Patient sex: F
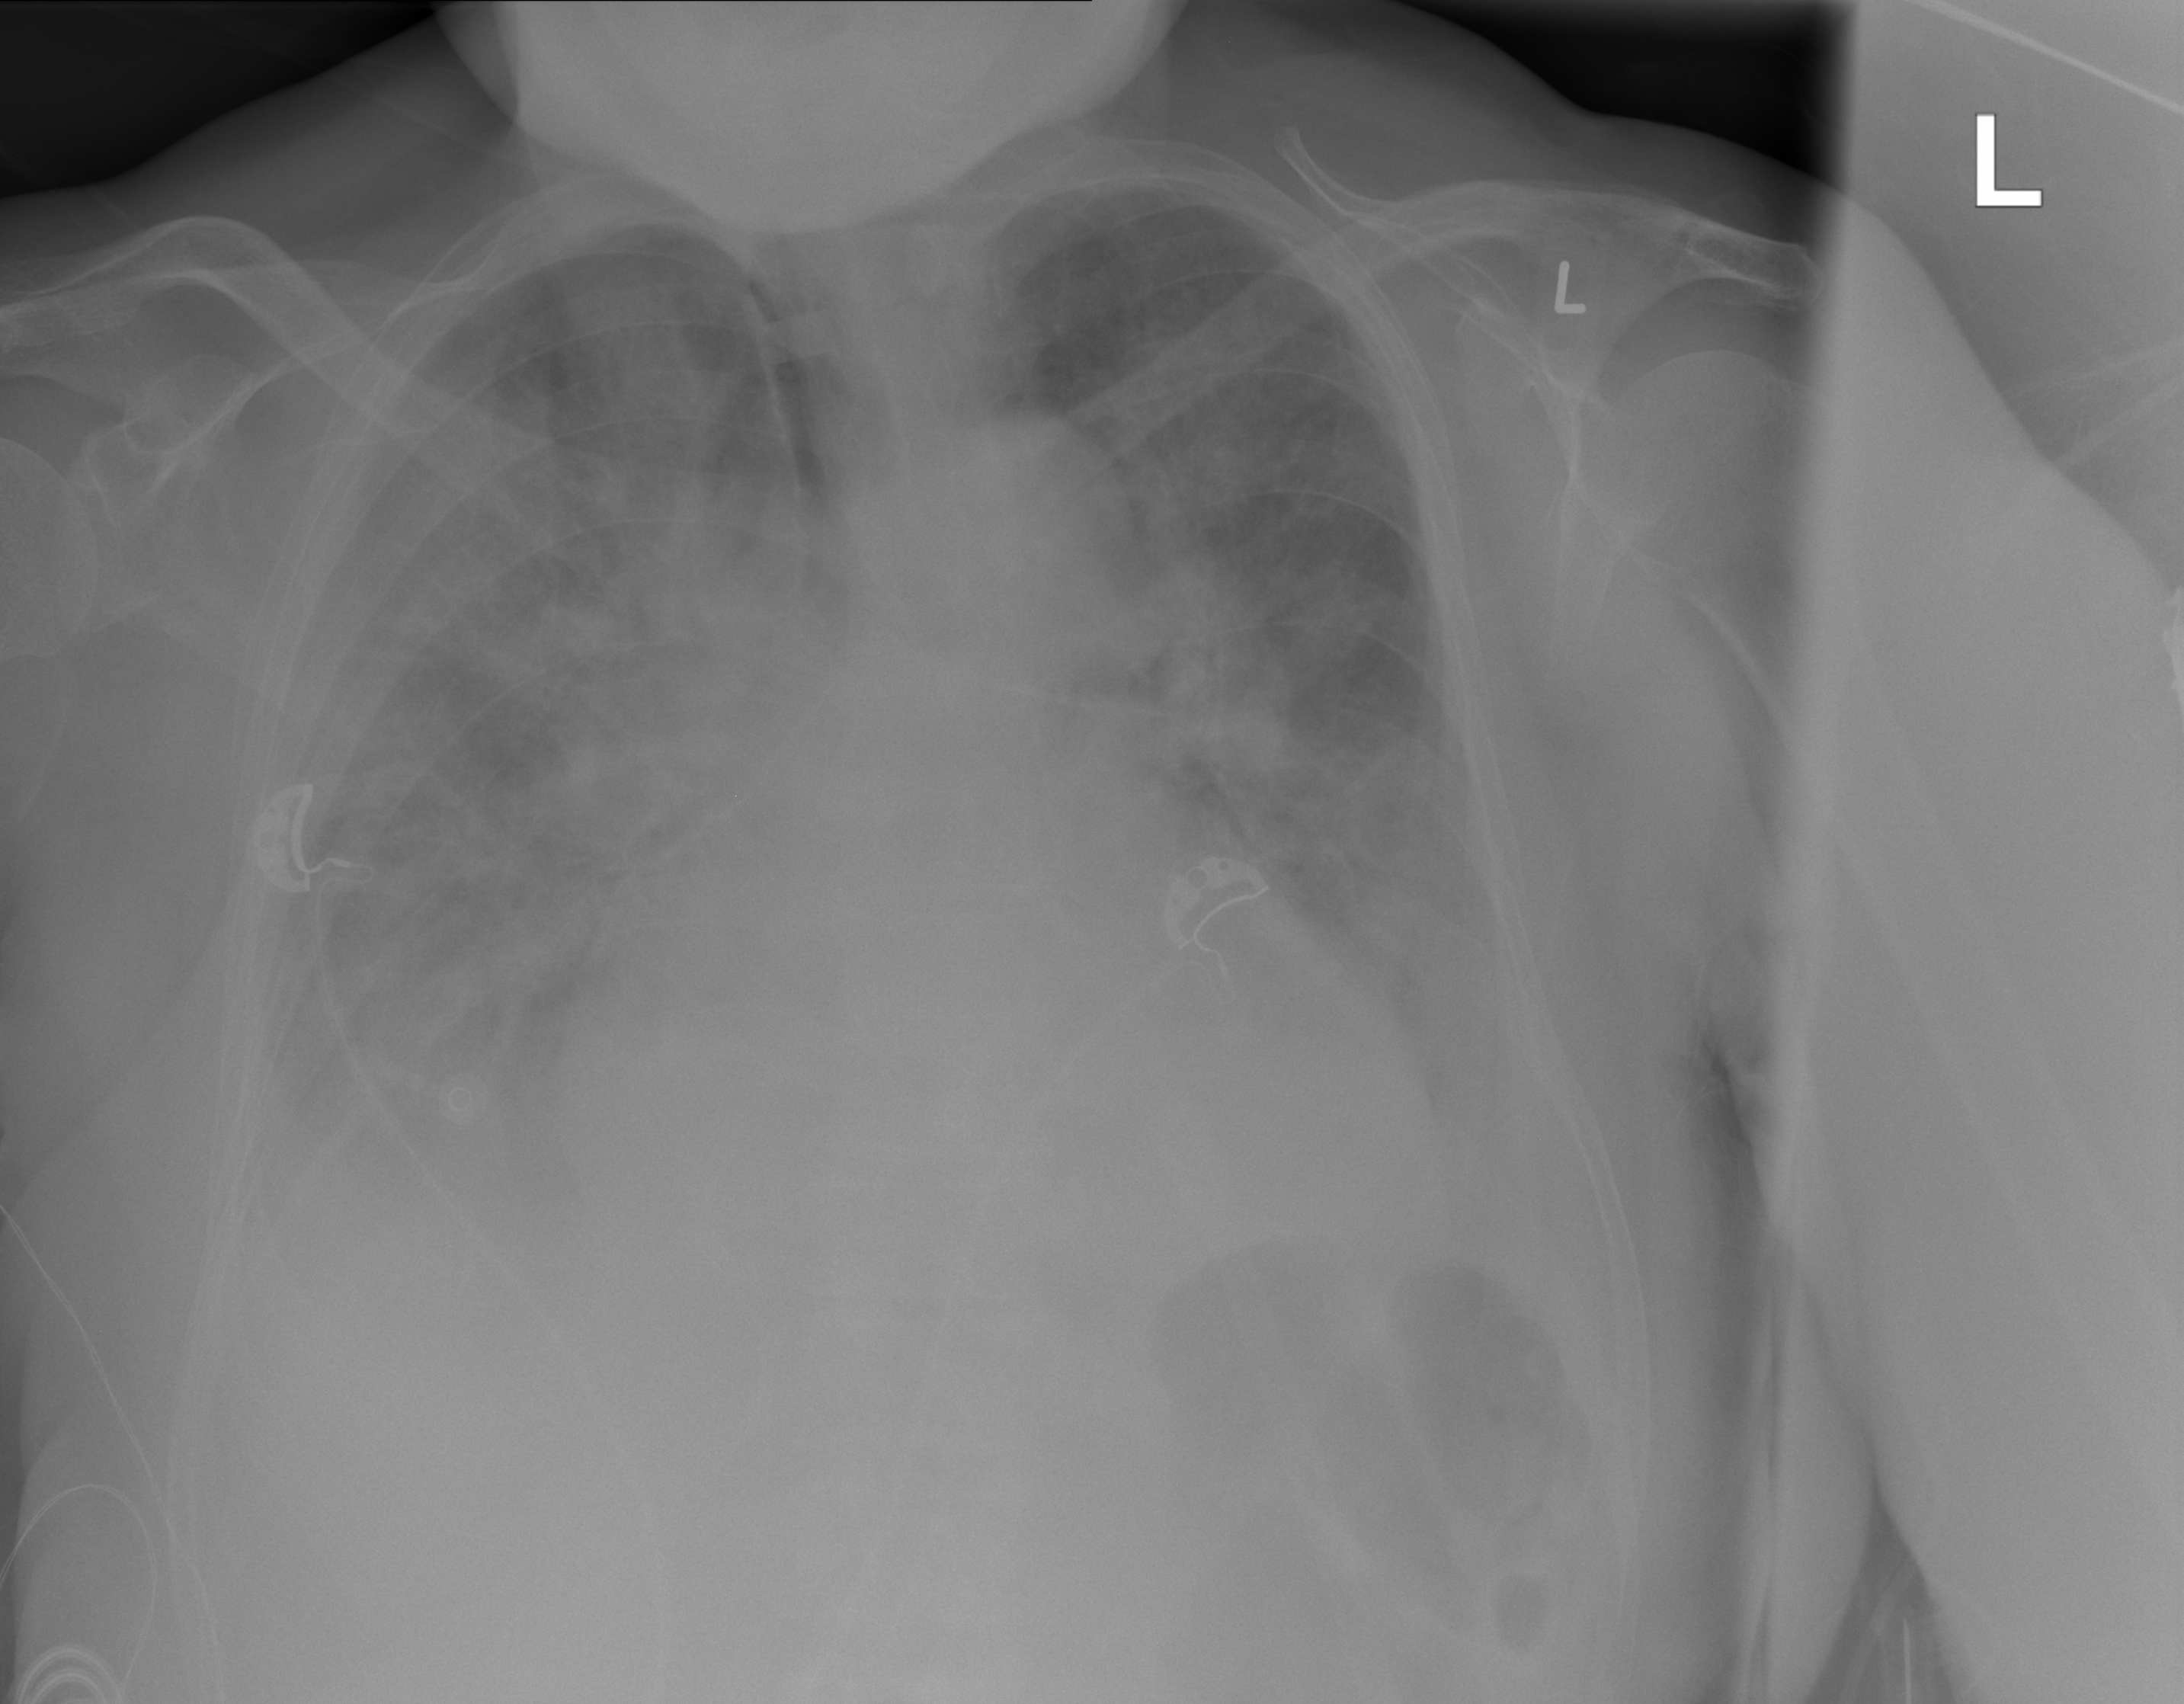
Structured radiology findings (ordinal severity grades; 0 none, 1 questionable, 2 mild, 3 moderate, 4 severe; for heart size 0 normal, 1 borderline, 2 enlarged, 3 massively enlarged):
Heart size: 2
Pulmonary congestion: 3
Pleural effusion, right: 3
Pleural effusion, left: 2
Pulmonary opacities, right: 3
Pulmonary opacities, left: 2
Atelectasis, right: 3
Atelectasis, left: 2